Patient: sex F, age 71
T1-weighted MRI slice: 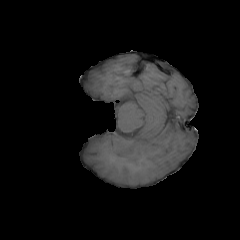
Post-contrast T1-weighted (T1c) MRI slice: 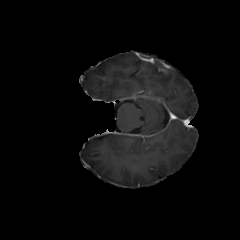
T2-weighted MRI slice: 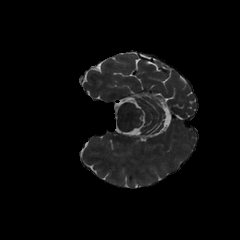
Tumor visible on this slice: no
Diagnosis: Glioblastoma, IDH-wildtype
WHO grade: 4